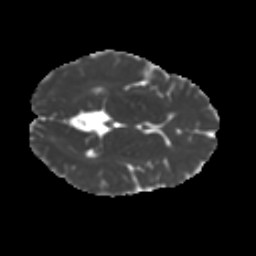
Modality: MD
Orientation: axial
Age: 39
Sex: female
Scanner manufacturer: ge
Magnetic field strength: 3 T
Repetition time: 7.8 s
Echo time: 0.0609 s